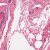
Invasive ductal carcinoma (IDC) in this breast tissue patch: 0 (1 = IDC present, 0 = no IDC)